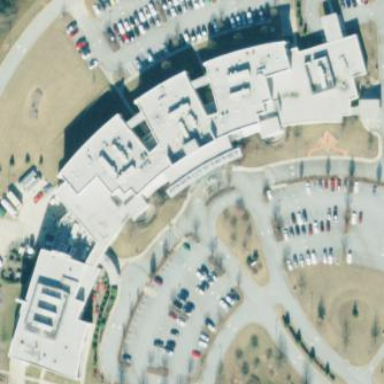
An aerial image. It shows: Hospital building.